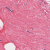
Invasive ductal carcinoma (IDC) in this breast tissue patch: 0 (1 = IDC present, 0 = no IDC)